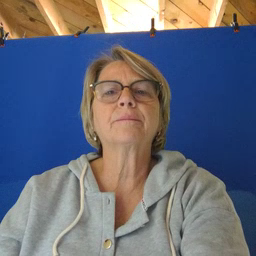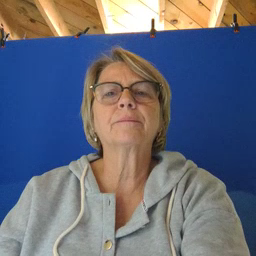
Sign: rain